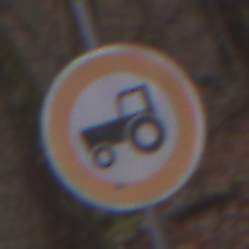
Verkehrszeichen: VerbotKraftfahrzeugeZuegeNichtSchneller25
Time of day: Midday
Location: Outdoor (Nature)
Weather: Overcast
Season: Autumn
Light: Natural